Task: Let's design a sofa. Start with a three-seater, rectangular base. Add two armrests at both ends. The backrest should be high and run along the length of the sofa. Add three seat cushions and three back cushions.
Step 377:
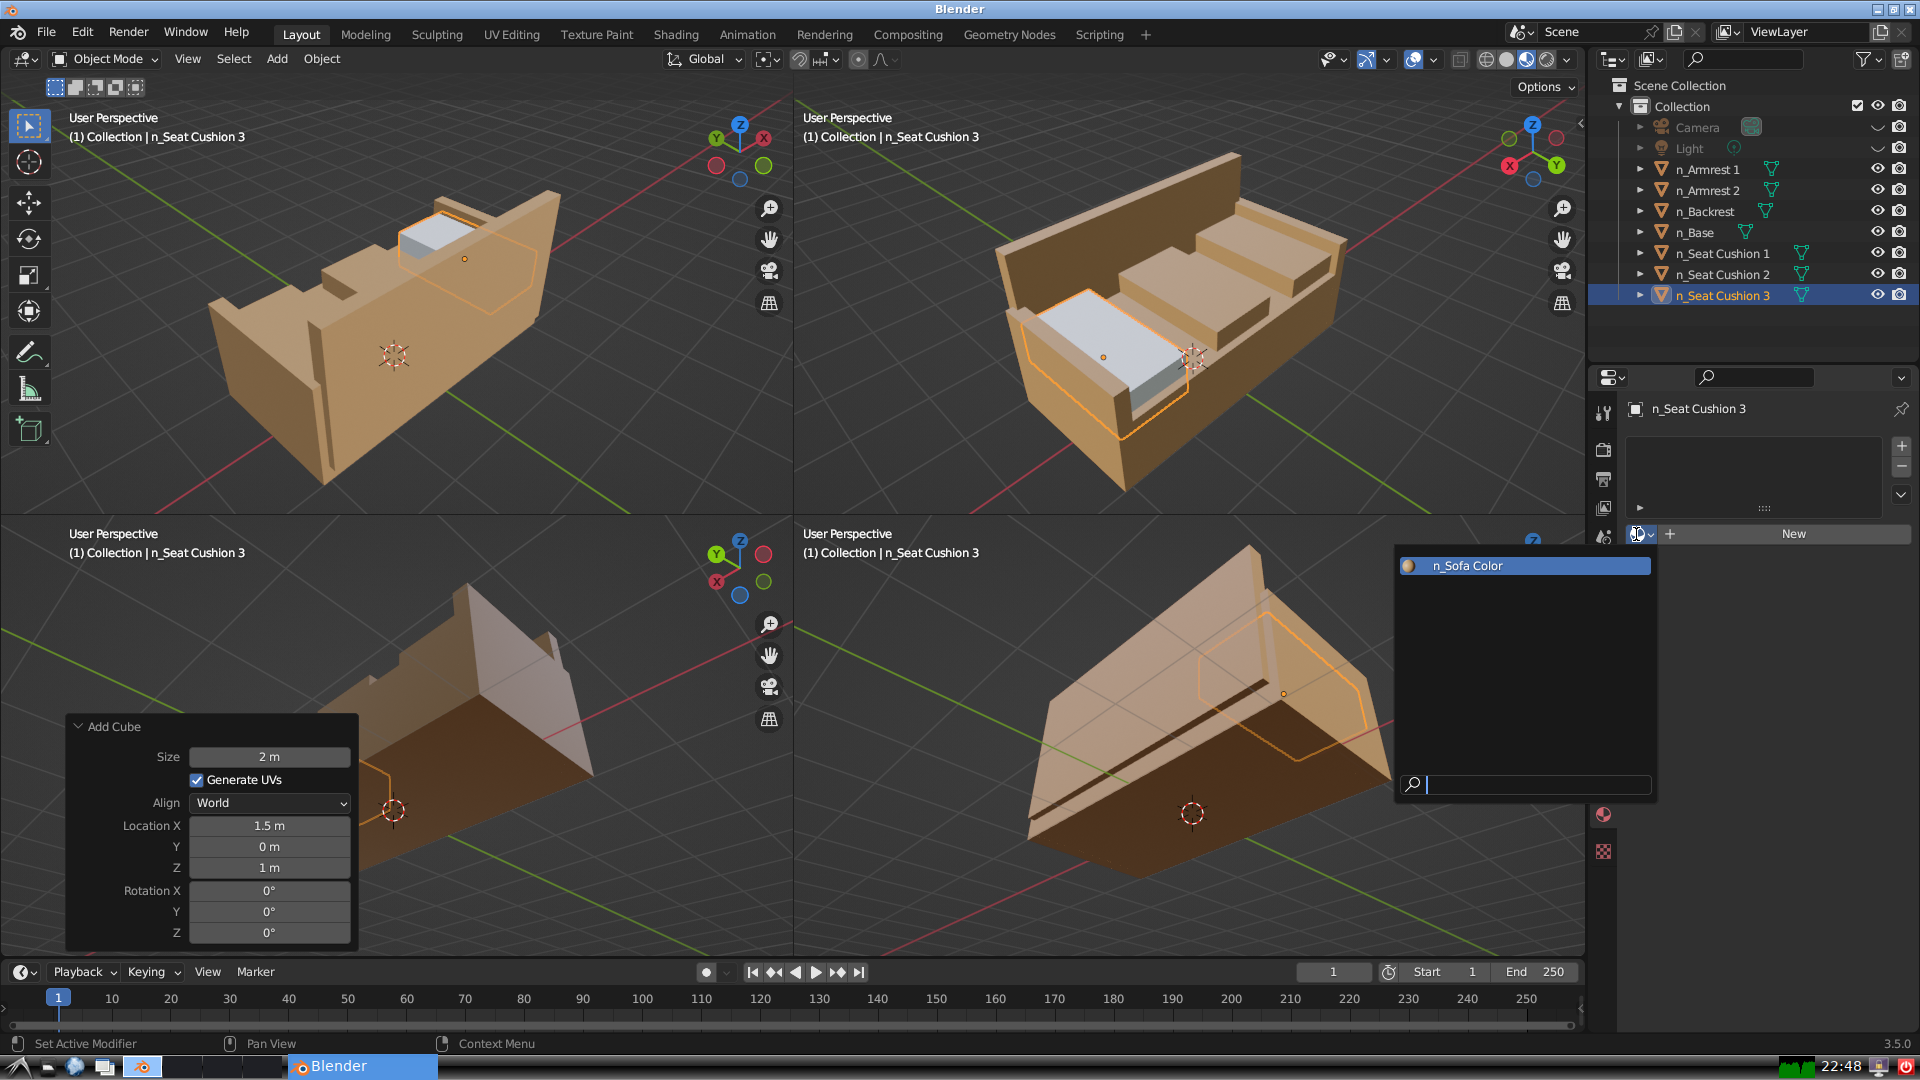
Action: input_text: n_Sofa Color